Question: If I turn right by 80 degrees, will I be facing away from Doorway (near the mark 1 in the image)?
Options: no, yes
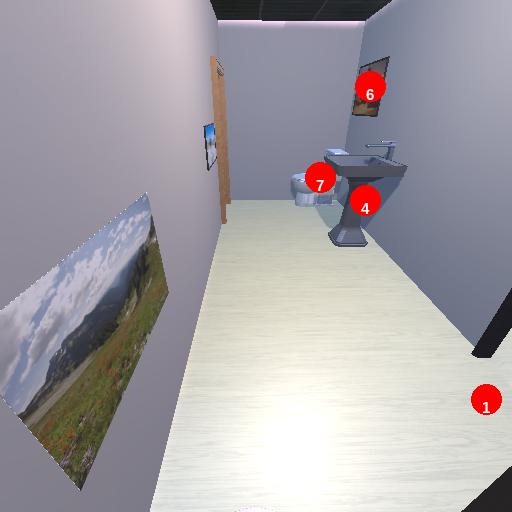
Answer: no